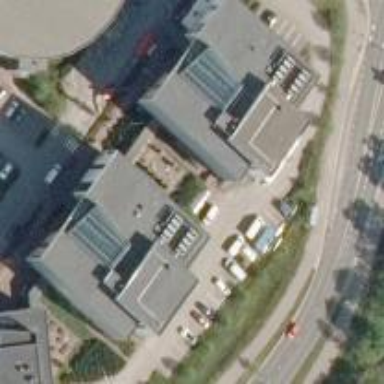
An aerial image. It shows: Office building.